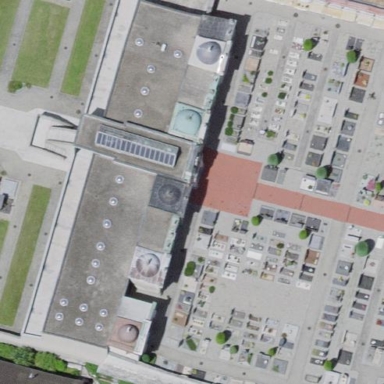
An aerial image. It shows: Cemetery.